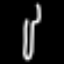
Label: fork